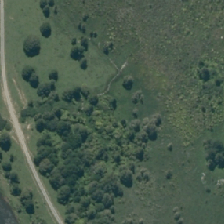
Land cover: grose_broom